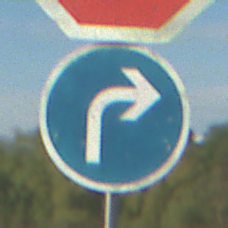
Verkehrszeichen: VorgeschriebeneFahrtrichtungRechts
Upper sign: Stop
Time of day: MorningAfternoon
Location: Outdoor (Suburban)
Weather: PartlyCloudy
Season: NotSpecified
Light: Natural